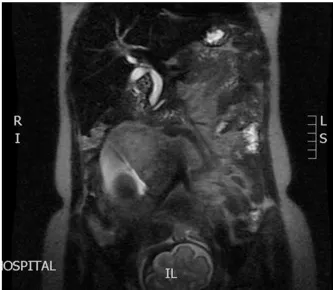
(A-D) MRCP showed dilated common CBD, pancreatic duct, and ampullary mass was 2 cm in size.
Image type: radiology (mri)